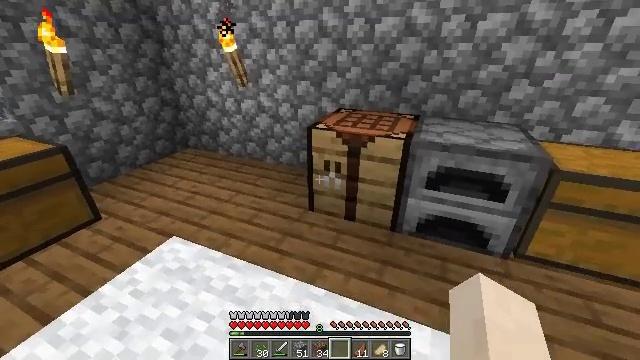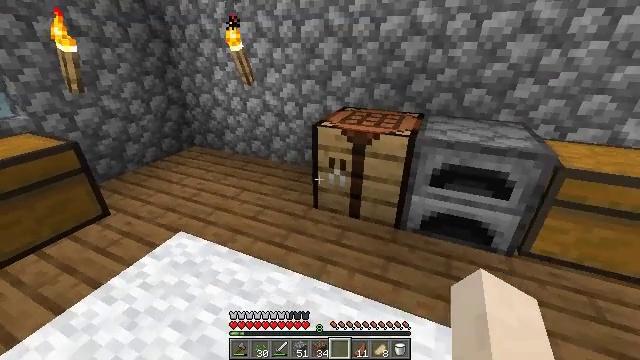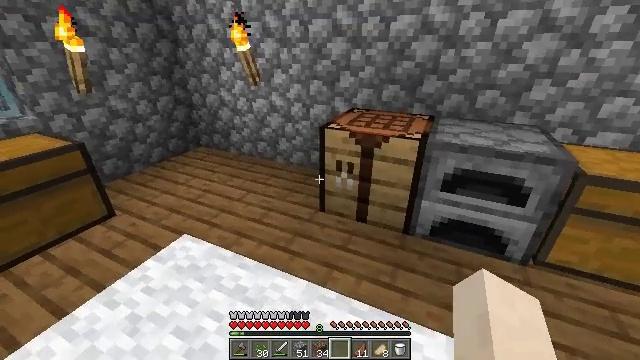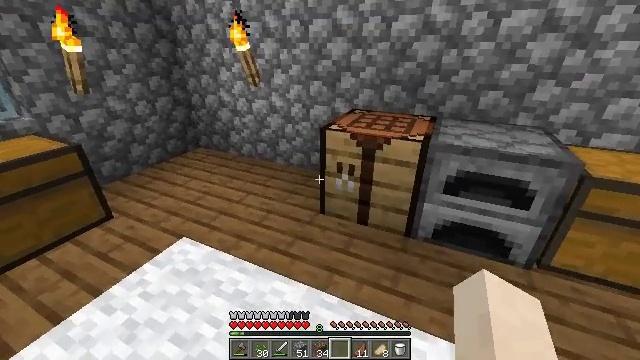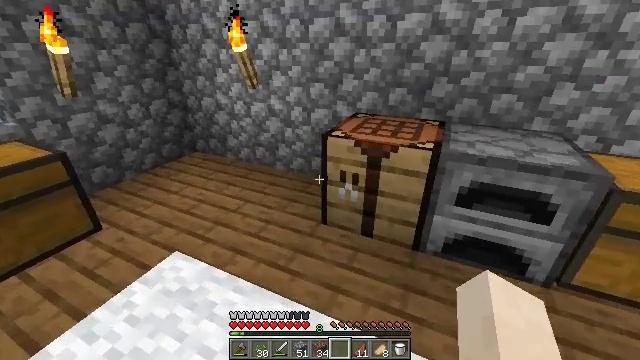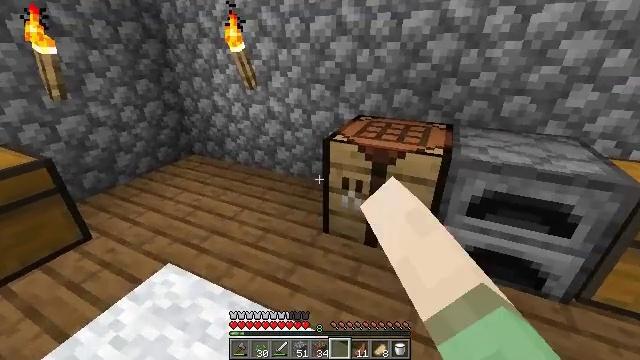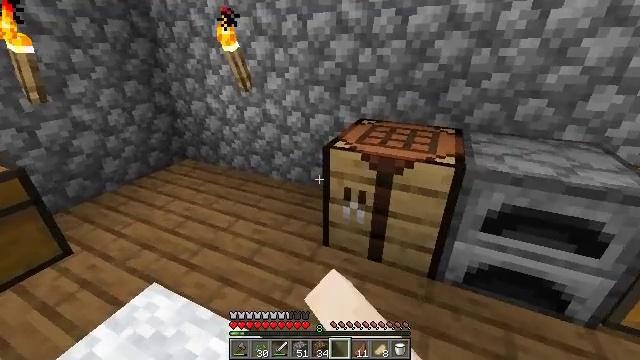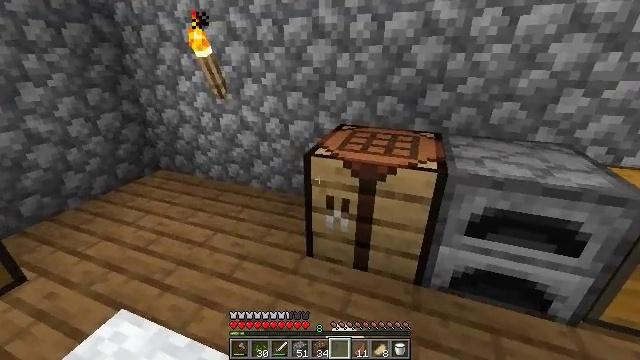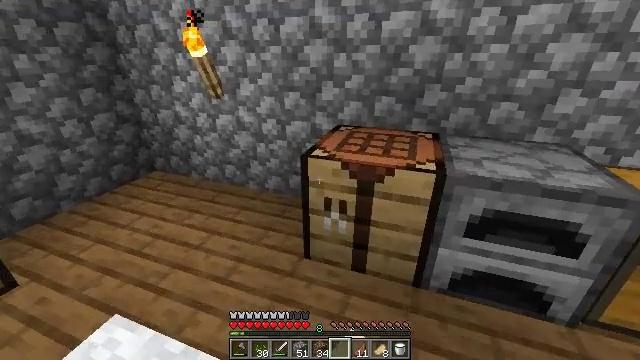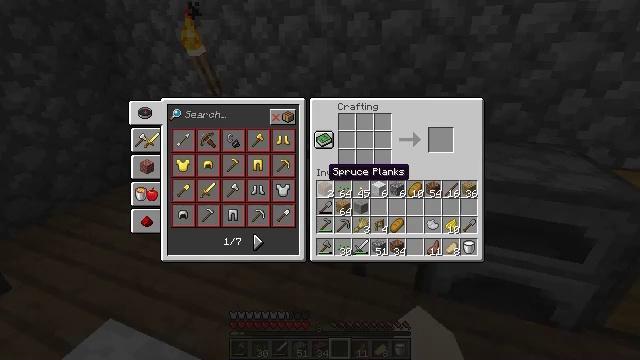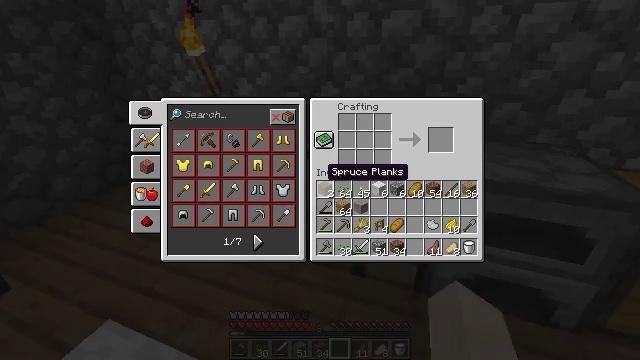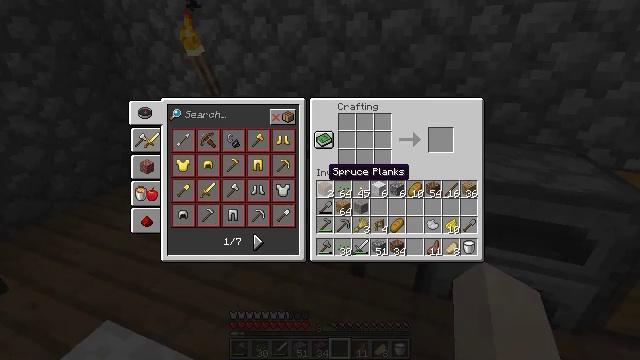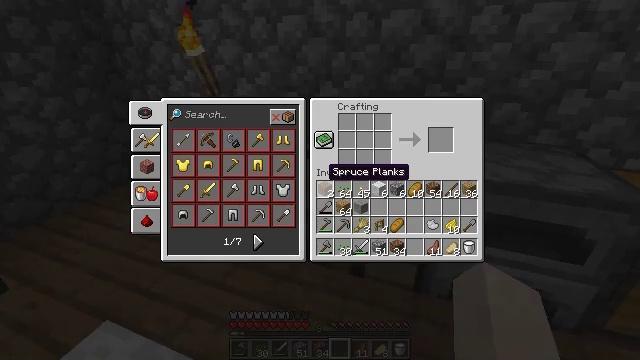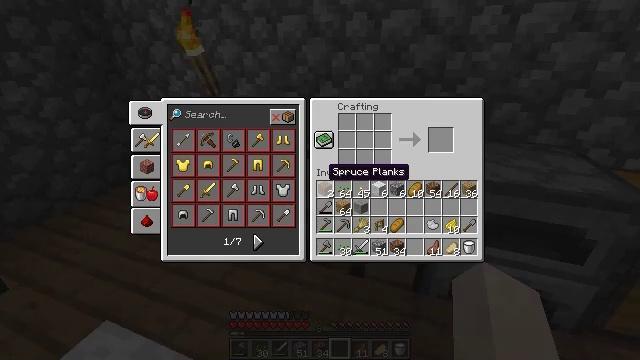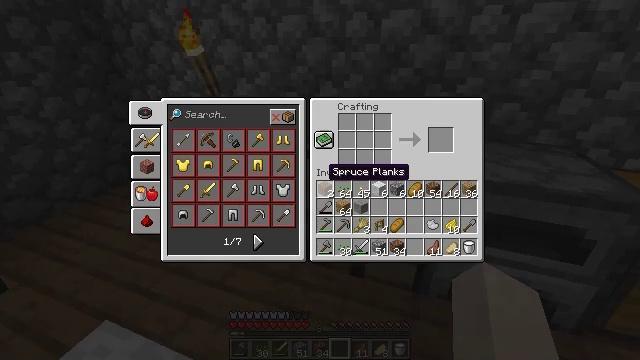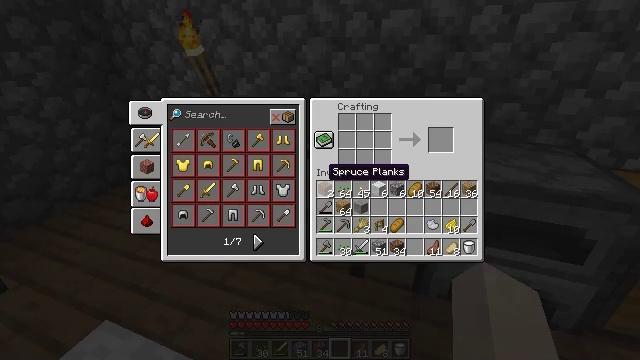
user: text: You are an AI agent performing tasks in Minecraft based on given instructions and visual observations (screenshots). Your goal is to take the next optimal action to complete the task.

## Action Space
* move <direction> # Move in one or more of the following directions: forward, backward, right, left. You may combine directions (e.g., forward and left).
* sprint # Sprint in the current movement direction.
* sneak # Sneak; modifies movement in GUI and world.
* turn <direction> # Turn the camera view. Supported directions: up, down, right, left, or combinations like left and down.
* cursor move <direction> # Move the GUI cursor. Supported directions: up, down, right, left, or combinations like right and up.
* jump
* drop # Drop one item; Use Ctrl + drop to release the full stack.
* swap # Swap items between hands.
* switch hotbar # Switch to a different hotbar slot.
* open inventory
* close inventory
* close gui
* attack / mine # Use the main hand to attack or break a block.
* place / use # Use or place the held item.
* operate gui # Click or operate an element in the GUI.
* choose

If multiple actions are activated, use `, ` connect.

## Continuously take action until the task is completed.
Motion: motion action
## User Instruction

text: Take sticks and wool to craft a painting.
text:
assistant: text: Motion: no_op
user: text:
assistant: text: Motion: move forward, turn left
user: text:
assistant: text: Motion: move forward
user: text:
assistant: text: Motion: move forward, use / place
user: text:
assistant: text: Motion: move forward, use / place
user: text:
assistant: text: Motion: use / place
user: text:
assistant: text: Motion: turn right and up
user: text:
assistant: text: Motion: no_op
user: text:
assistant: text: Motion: open gui
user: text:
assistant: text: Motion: no_op
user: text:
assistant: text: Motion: no_op
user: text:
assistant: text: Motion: no_op
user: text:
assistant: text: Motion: no_op
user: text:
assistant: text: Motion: no_op
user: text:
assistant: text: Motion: no_op
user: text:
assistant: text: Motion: no_op
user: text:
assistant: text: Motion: cursor move left and down
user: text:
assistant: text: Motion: cursor move left and down
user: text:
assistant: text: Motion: cursor move left and down
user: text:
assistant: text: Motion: no_op
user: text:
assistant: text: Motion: no_op
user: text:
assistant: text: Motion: no_op
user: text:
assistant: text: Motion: no_op
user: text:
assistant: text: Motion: no_op
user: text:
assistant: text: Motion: cursor move left
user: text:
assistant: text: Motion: cursor move left
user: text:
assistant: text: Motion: cursor move left
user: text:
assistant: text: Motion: cursor move left
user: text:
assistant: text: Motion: no_op
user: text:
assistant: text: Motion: no_op